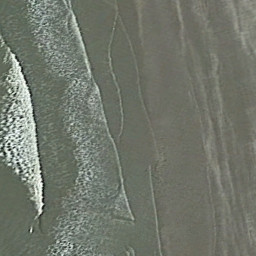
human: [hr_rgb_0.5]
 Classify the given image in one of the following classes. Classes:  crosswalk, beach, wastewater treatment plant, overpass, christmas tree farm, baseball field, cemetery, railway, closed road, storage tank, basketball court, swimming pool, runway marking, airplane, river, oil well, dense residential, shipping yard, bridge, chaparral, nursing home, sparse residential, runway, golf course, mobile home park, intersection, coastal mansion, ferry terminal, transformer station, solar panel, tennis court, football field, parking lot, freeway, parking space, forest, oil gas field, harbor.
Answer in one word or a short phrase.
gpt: beach